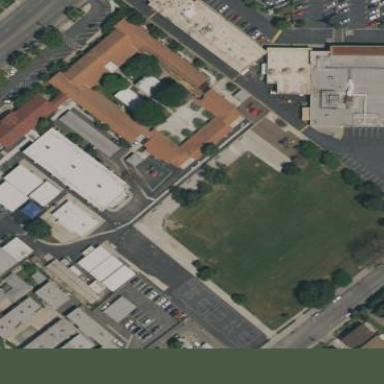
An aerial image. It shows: School.